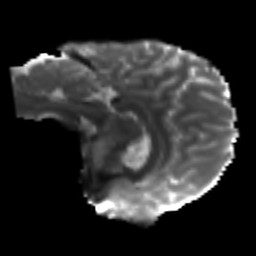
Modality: T2w
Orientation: sagittal
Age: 29
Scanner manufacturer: siemens
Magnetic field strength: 3 T
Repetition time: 4.52 s
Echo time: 0.084 s